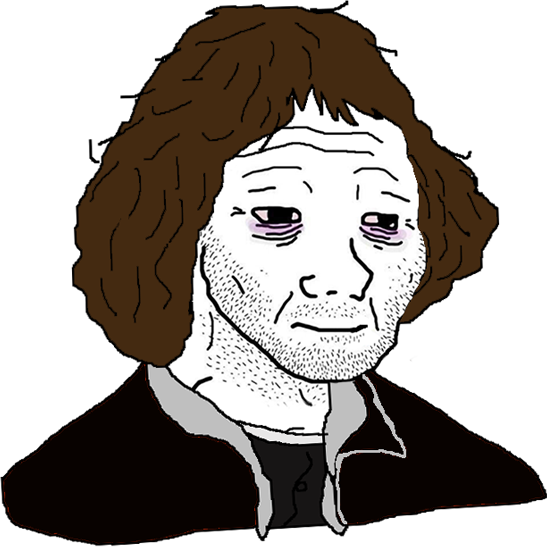
Label: 5_Doomer